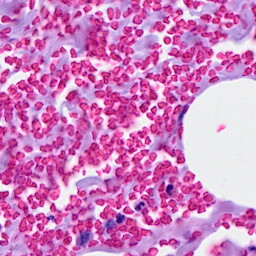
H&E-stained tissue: Breast